Field crop: maize
Growth stage: 2
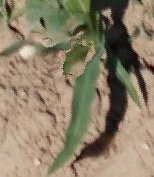
Species: maize